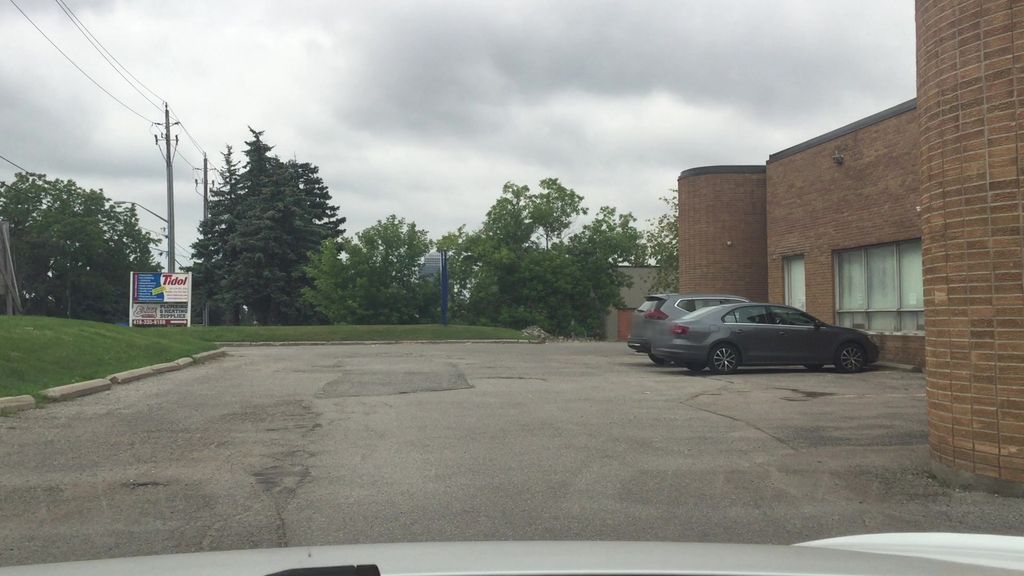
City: toronto